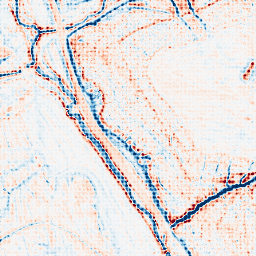
Category: edge_preserving
Decomposition family: anisotropic_diffusion
Decomposition parameters: iterations: 50
kappa: 10
gamma: 0.05
Upsampling method: sinc_blackman
Upsampling parameters: scale: 4
kernel_size: 4
Upsampling scale: 4